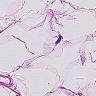
Metastatic tissue present: no